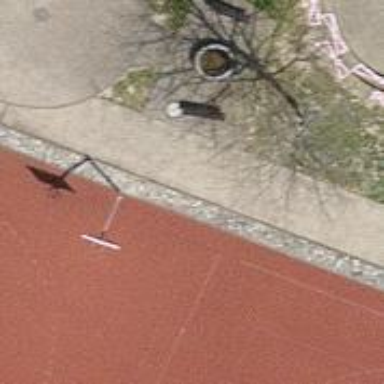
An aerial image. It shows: Brown bench.